Field crop: maize
Growth stage: 2
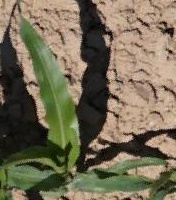
Species: maize